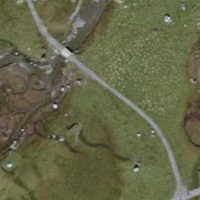
EUNIS habitat code: 23
Species observed at this site:
Parnassius phoebus